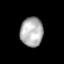
Tissue: lung
Cell type: Epithelial cells
Senescence score: 0.2237
Nuclear area (px): 656
Mean DAPI intensity: 176.149